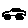
Label: car